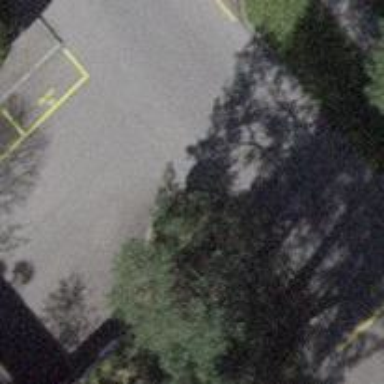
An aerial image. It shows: Raised kerb.